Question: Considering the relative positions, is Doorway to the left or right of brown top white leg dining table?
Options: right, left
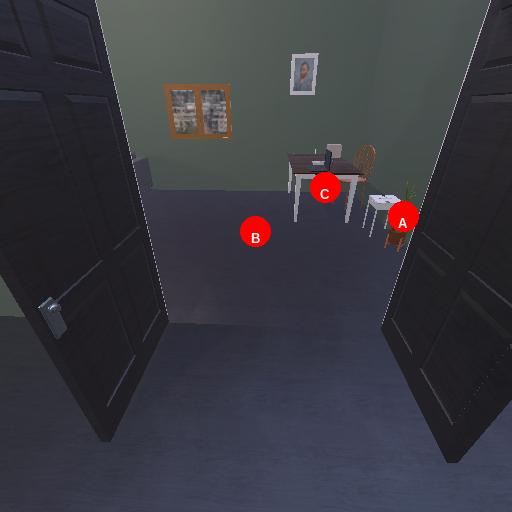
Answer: right